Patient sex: M
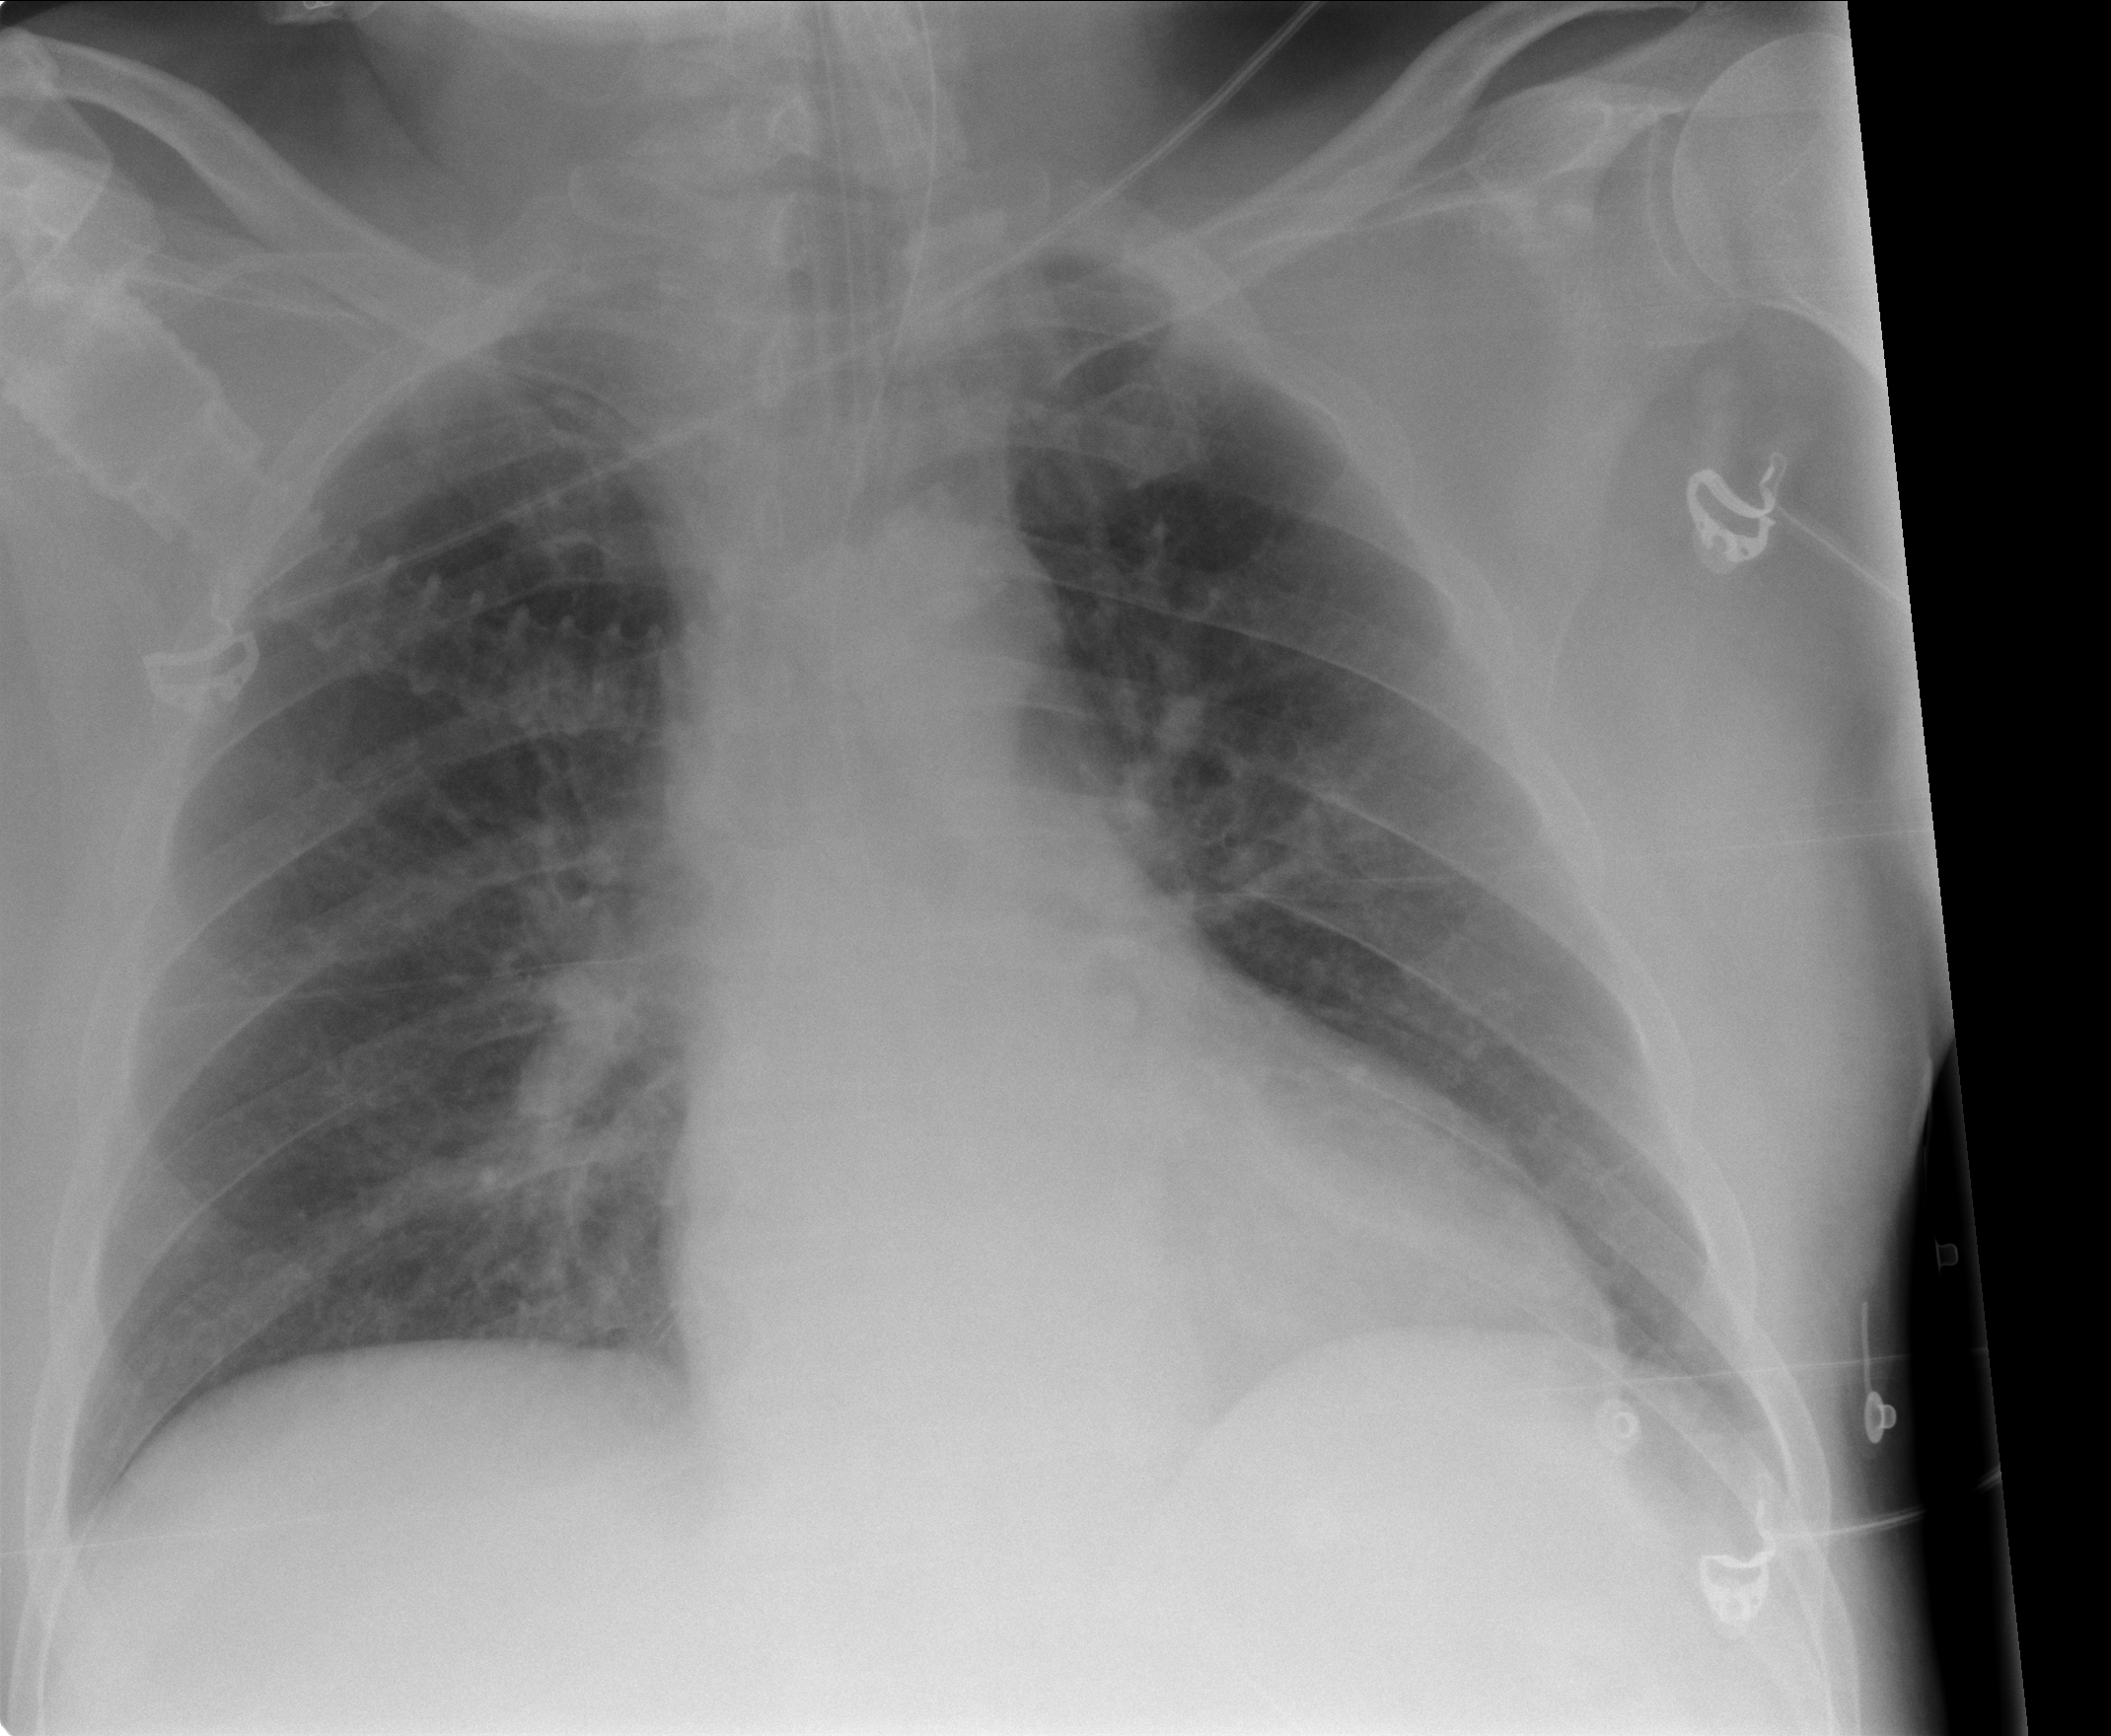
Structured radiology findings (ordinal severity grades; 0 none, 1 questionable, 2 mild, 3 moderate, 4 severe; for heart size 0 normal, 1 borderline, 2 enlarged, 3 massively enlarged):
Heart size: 1
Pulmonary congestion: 0
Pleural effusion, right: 0
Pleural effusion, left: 0
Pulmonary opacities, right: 1
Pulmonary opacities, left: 0
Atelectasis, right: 0
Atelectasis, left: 0